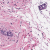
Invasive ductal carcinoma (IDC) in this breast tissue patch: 0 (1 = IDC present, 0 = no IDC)